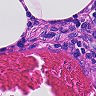
Metastatic tissue present: no